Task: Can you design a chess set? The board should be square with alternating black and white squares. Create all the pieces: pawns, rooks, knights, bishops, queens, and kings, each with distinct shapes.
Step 1835:
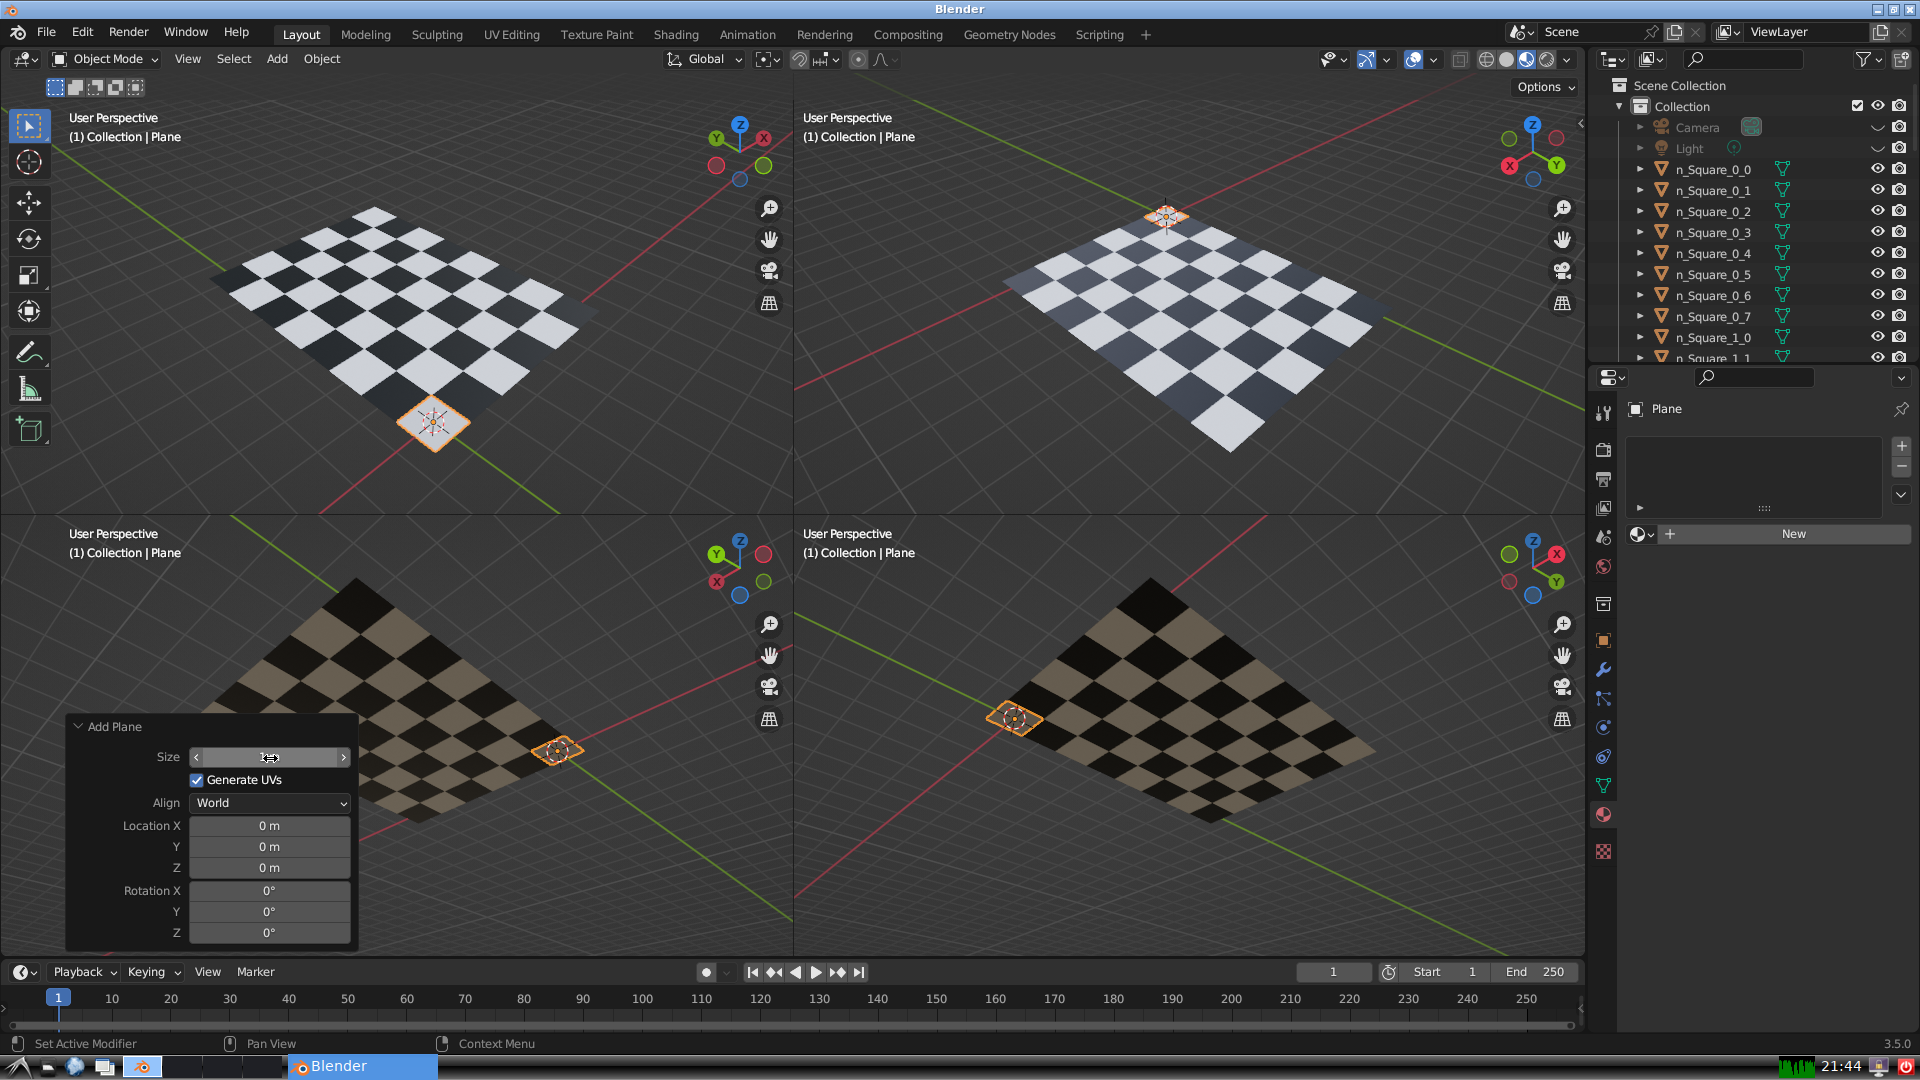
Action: click: no